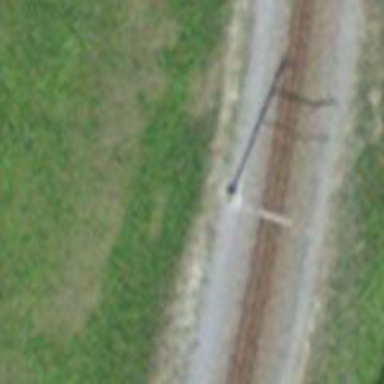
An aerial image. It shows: Catenary mast for power lines.